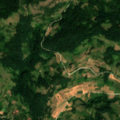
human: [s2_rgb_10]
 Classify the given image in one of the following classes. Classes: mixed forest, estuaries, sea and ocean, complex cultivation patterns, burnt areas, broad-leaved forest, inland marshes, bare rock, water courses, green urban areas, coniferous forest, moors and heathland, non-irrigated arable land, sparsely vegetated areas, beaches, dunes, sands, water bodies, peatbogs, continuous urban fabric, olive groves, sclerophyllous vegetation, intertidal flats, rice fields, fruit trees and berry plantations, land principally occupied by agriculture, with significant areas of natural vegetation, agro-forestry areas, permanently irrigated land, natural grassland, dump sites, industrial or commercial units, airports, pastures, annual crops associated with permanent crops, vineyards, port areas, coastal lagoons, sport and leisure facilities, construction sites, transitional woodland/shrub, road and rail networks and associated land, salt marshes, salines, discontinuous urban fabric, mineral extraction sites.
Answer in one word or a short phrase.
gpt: pastures, complex cultivation patterns, land principally occupied by agriculture, with significant areas of natural vegetation, broad-leaved forest, transitional woodland/shrub